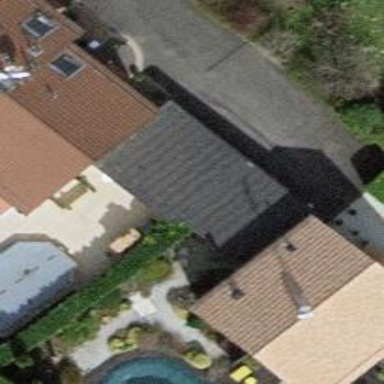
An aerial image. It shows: View of roof of building.